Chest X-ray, PA view. Patient: 20 years old, sex F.
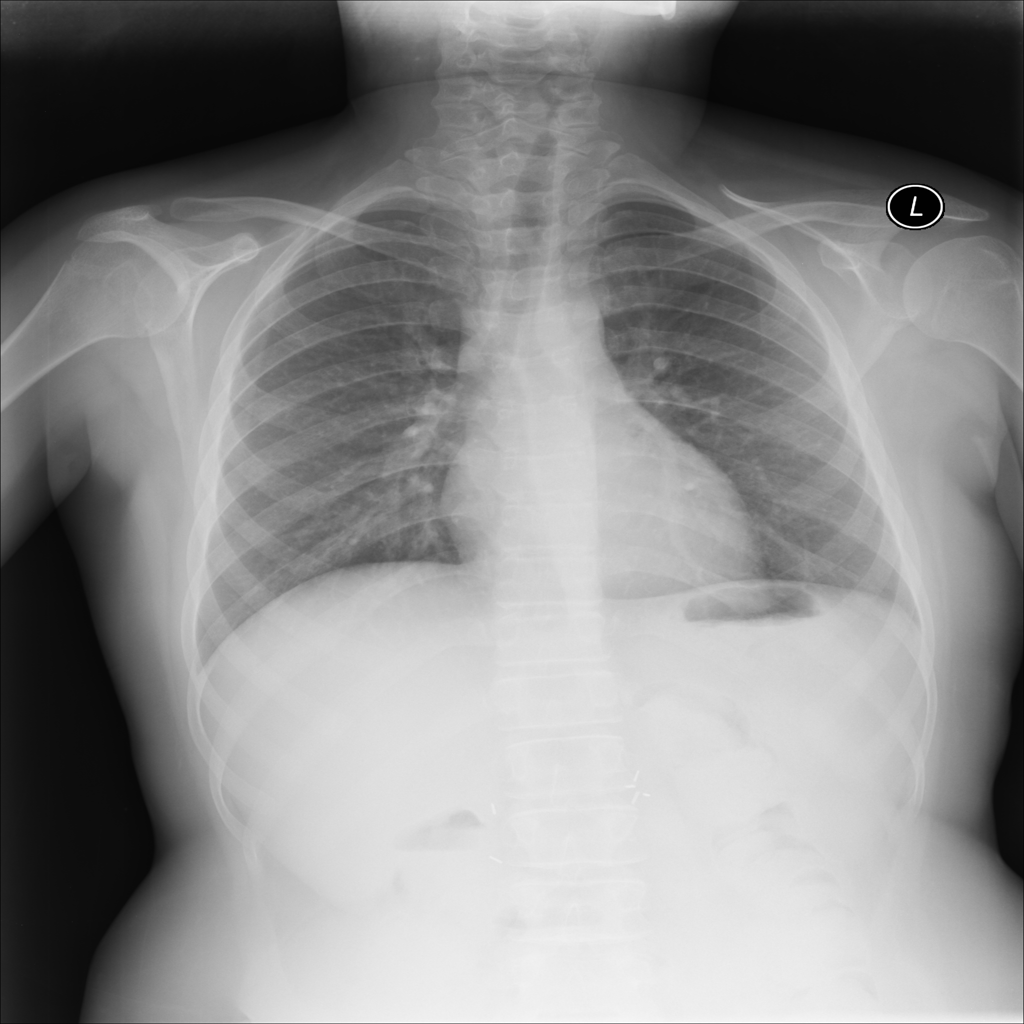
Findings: No Finding